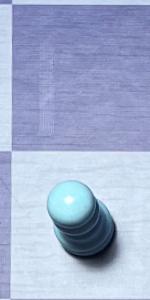
Label: Pawn_White